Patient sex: M
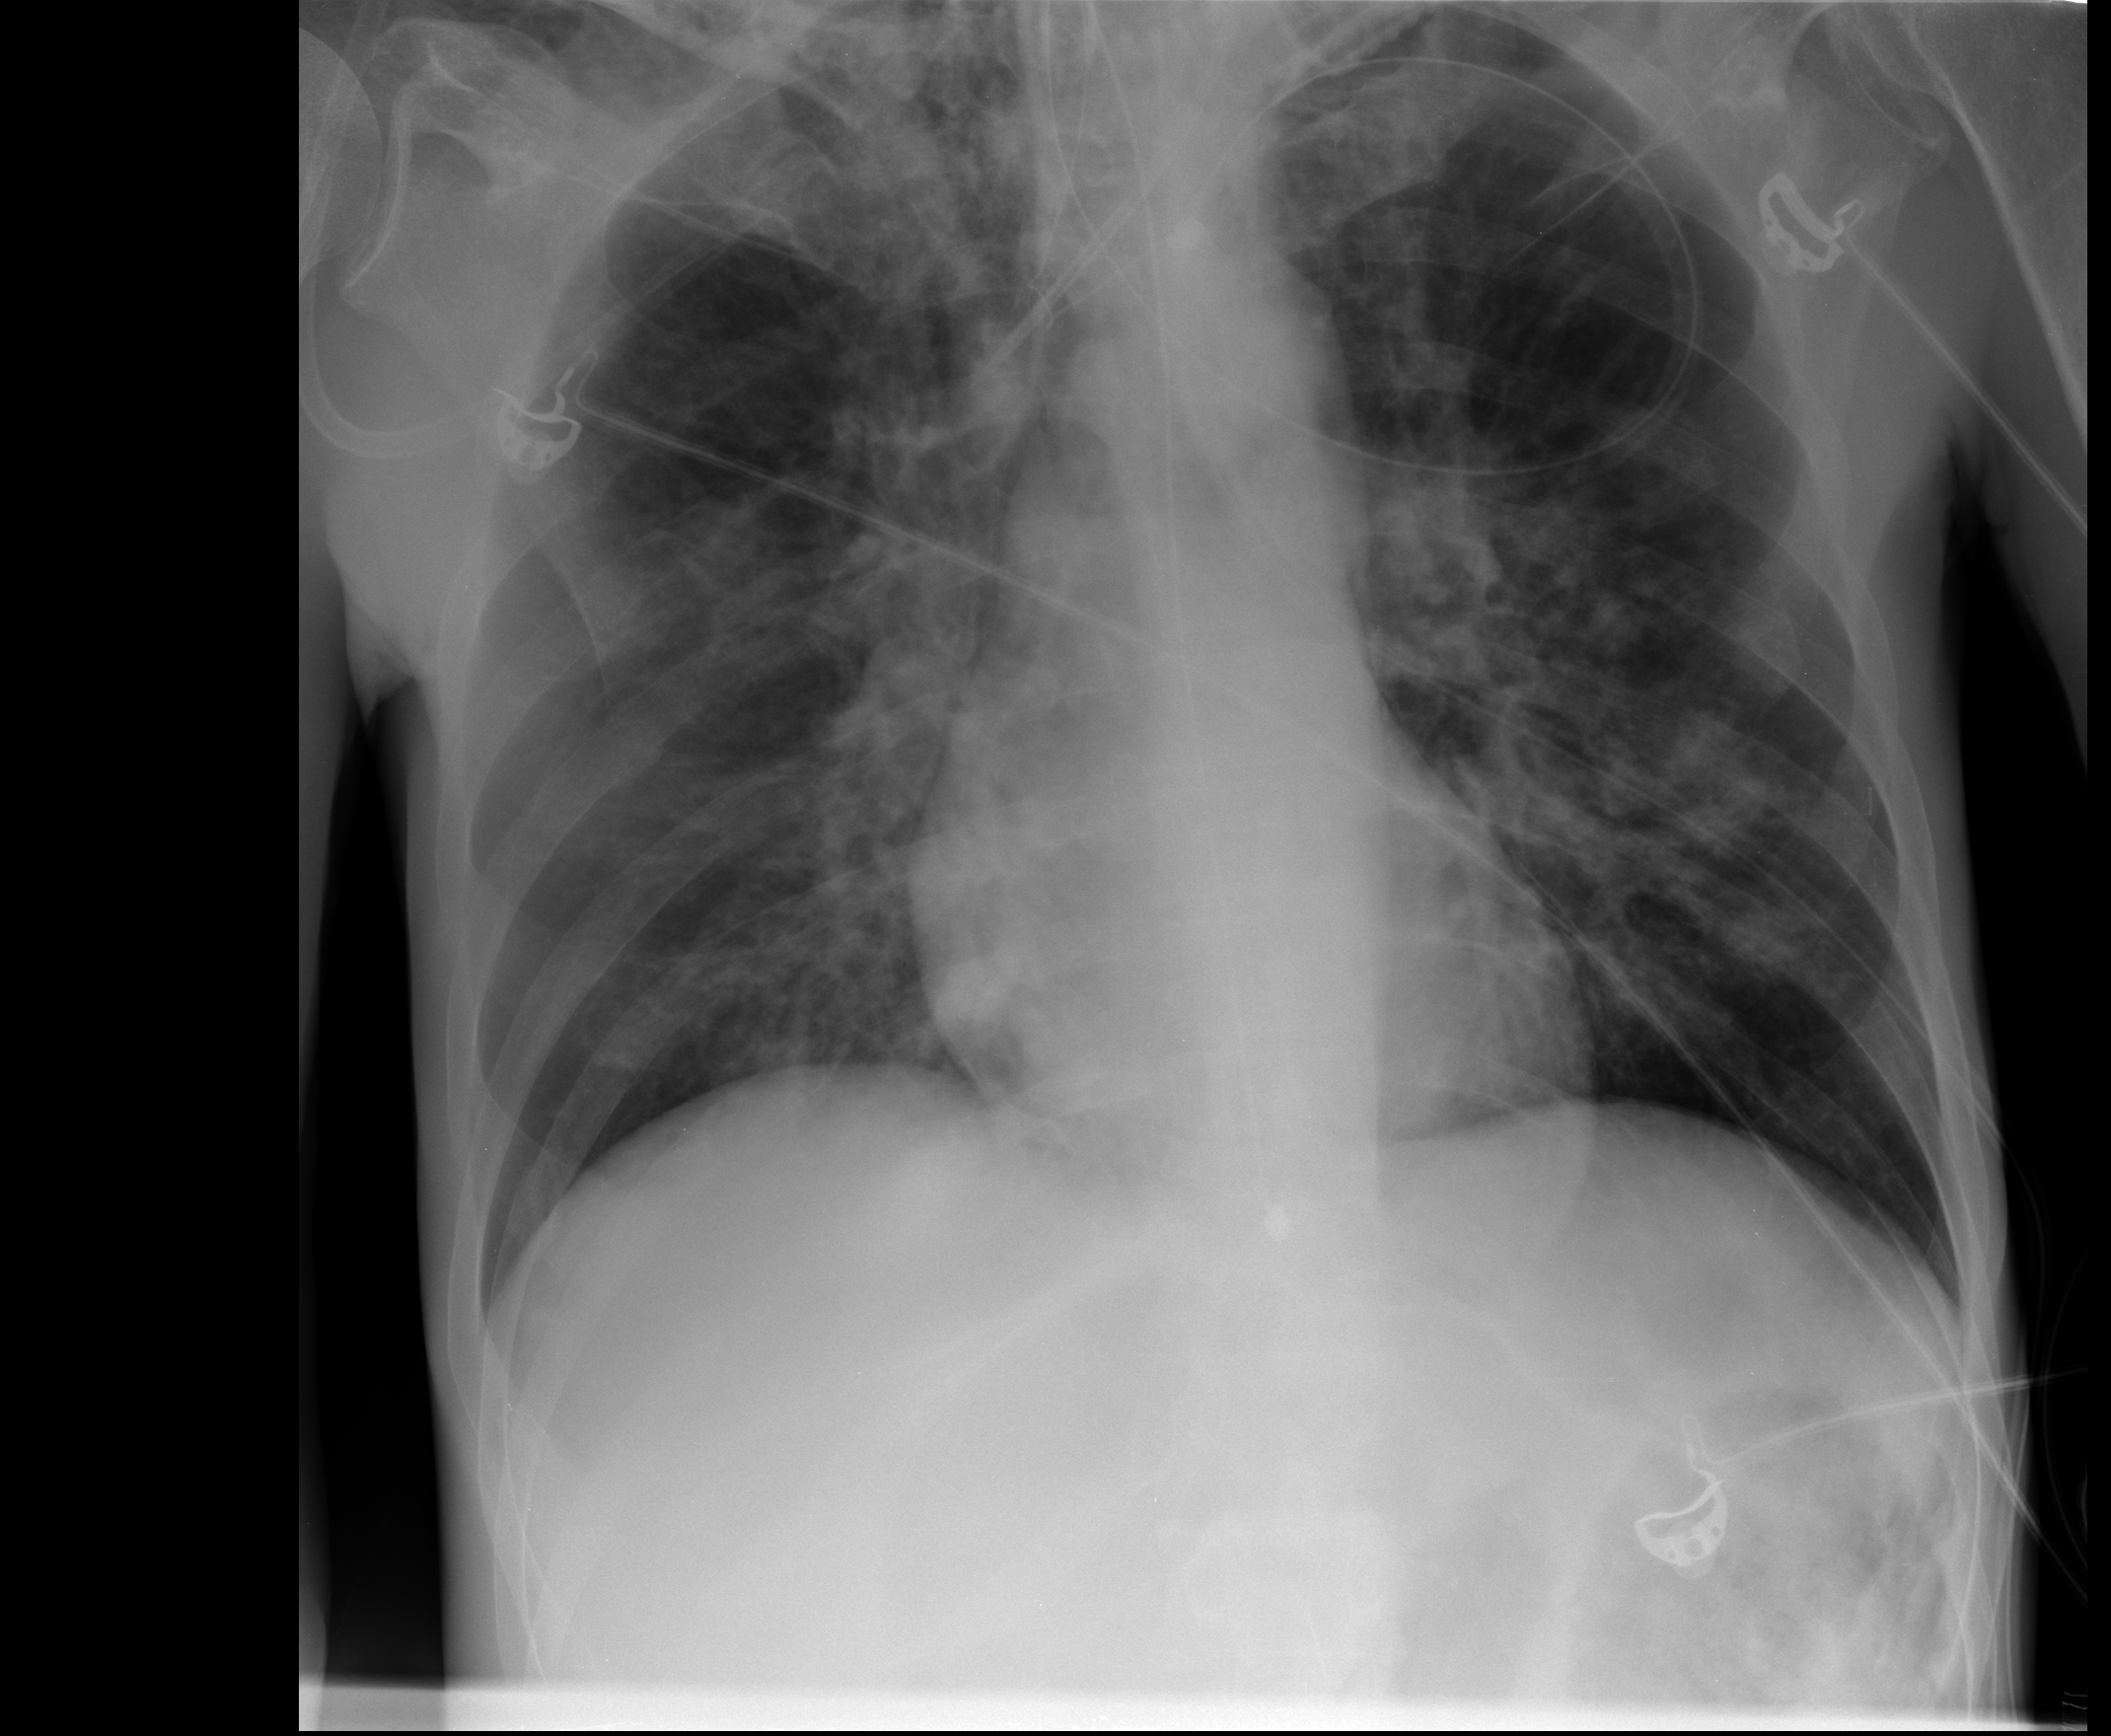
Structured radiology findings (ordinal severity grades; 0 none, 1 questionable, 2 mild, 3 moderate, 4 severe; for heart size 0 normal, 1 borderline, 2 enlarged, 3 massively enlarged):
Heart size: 0
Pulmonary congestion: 0
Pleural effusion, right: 0
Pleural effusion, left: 0
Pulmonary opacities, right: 1
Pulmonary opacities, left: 2
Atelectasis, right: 2
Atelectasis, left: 2